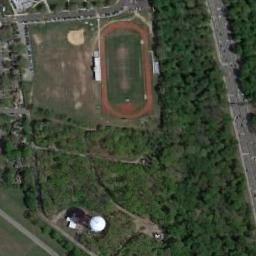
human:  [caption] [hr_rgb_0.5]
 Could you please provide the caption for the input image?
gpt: There are a lot of trees near the ground track field .

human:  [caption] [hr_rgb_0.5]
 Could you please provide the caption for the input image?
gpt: The ground track field is surrounded by a forest and a baseball diamond is next to the ground track field .

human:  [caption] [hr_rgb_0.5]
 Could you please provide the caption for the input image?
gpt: The track and field is surrounded by the forest, Next to the bare lawn .

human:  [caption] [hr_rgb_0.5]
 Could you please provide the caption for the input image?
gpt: There is a small track in the upper left corner .

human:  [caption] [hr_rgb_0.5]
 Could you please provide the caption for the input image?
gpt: There are many green trees around the ground track field with a red track .